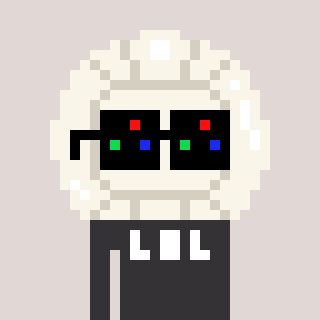
a pixel art character with square black sunglasses, a volleyball-shaped head and a grayscale-colored body on a warm background